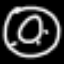
Label: donut